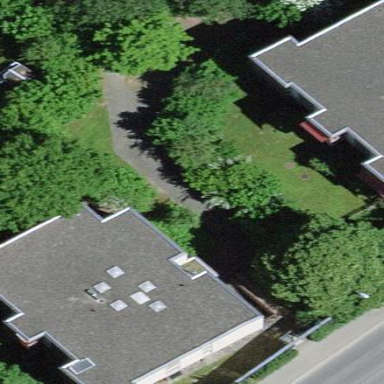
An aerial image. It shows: Residential building with flat roof.